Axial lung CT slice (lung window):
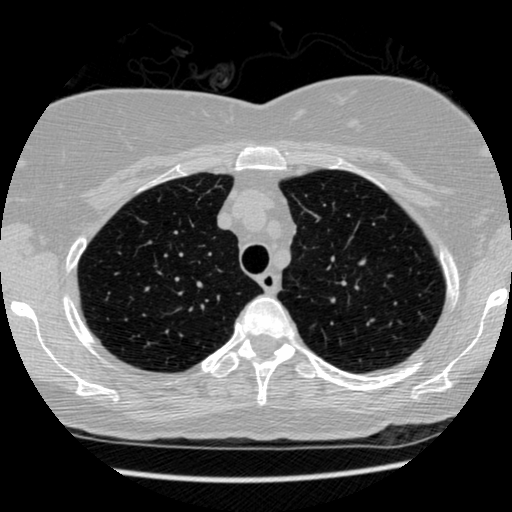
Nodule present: no